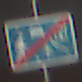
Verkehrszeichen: EndeVerkehrsberuhigterBereich
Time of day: Midday
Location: Outdoor (Urban)
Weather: Clear
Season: NotSpecified
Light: Natural